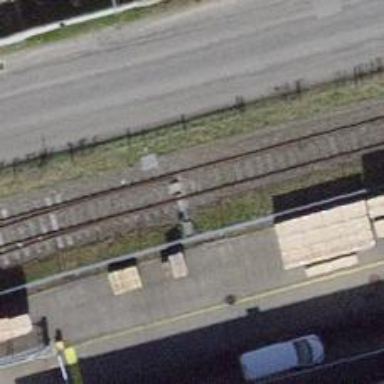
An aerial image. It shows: Railway switch.